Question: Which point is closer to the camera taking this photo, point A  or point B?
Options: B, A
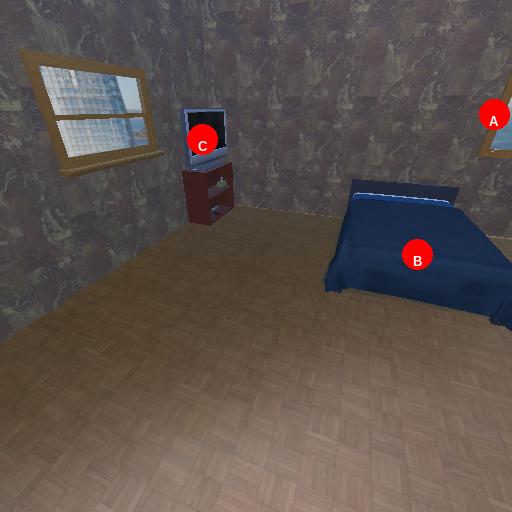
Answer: B